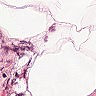
Metastatic tissue present: no